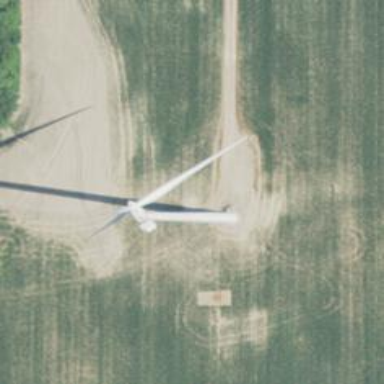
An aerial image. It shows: Wind generator of the horizontal axis type made by Vestas.